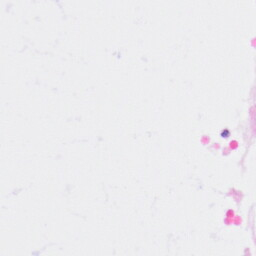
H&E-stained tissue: Kidney